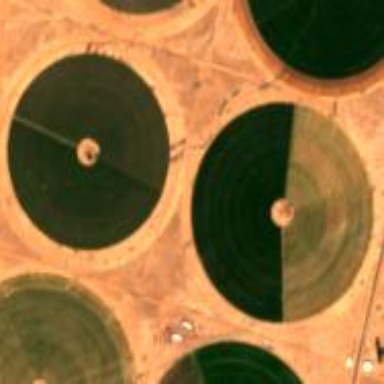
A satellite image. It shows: Farmland with pivot irrigation system.